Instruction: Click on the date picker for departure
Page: home
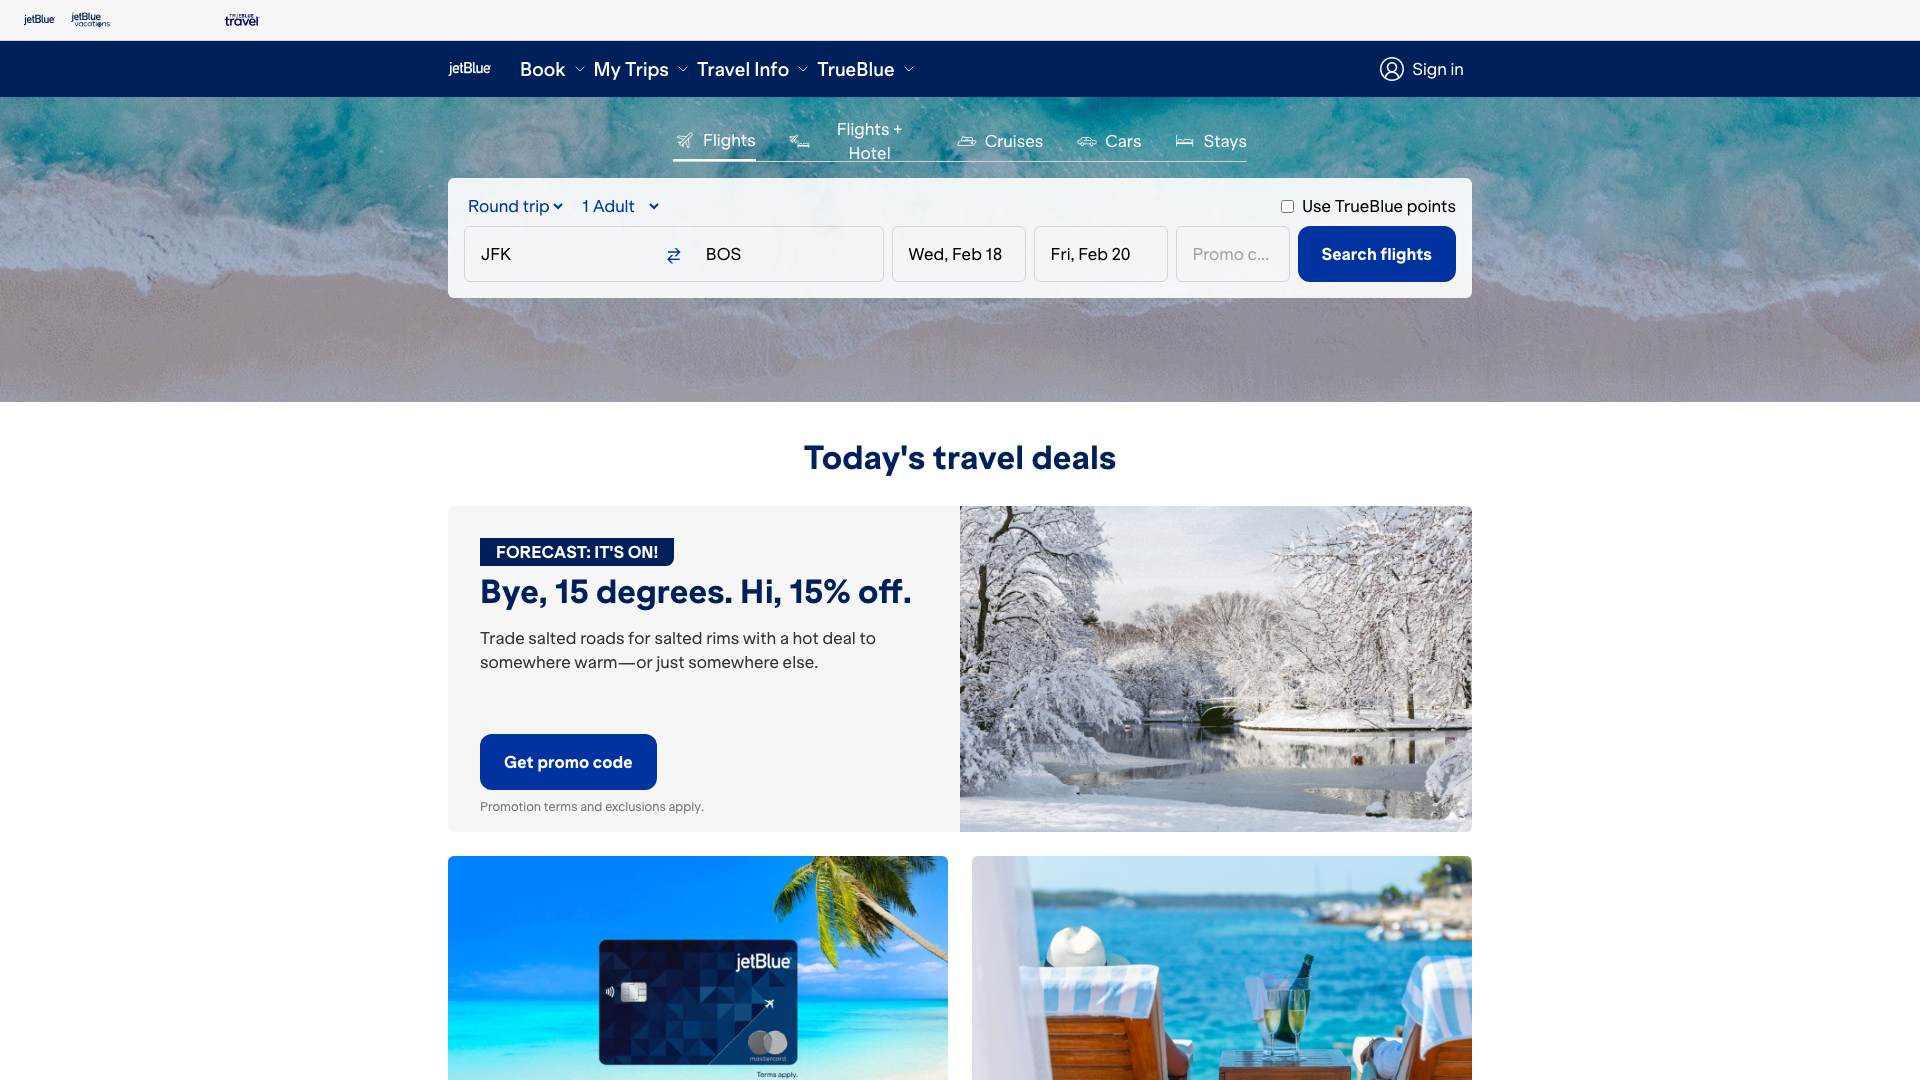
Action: click